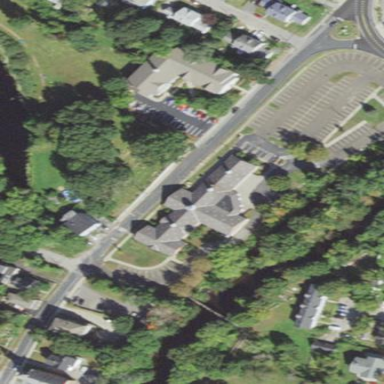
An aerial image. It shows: Civic building.